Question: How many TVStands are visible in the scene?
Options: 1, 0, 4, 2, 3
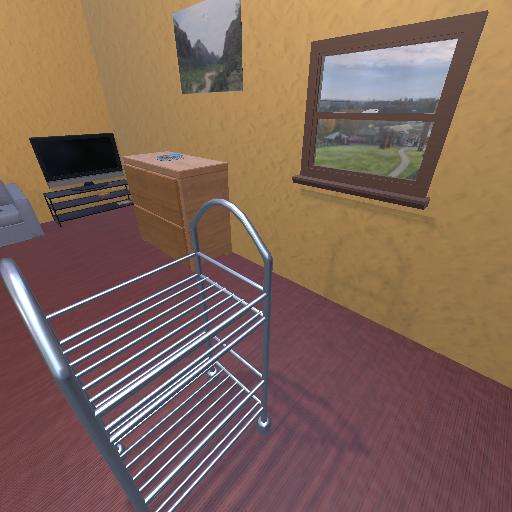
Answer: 1